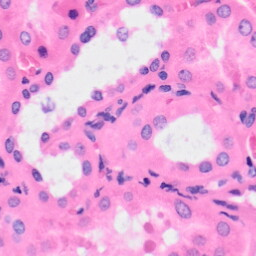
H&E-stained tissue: Kidney